九年级 · 画法几何学
(本小题 8.0 分)

如图, $B C$ 是 $\odot O$ 的直径, $C E$ 是 $\odot O$ 的弦, 过点 $E$ 作 $\odot O$ 的切线, 交 $C B$ 的延长线于点 $G$, 过点 $B$作 $B F \perp G E$ 于点 $F$, 交 $C E$ 的延长线于点 $A$.

(1)求证: $\angle A B G=2 \angle C$;

(2)若 $G F=3 \sqrt{3}, G B=6$, 求 $\odot O$ 的半径.

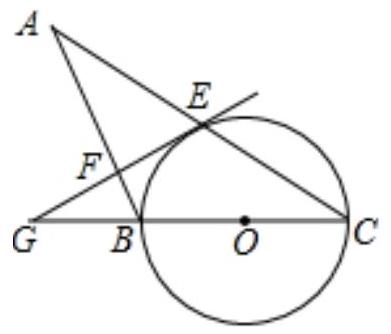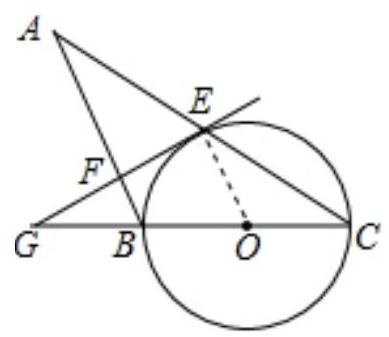
答案: (1)证明: 连接 $O E$,

$\because E G$ 是 $\odot O$ 的切线,

$\therefore O E \perp E G$,

$\because B F \perp G E$,

$\therefore O E / / A B$,

$\therefore \angle A=\angle O E C$,

$\because O E=O C$,

$\therefore \angle O E C=\angle C$,

$\therefore \angle A=\angle C$,

$\because \angle A B G=\angle A+\angle C$,

$\therefore \angle A B G=2 \angle C ;$

(2)解: $\because B F \perp G E$,

$\therefore \angle B F G=90^{\circ}$,

$\because G F=3 \sqrt{3}, G B=6$,

$\therefore B F=\sqrt{B G^{2}-G F^{2}}=3$,

$\therefore \angle F G B=30^{\circ}$,

$\therefore$ 令 $O E=r$, 则 $2 r=r+6$

$\therefore r=O E=6$,

$\therefore \odot O$ 的半径为 6 .

【解析】本题考查了切线的性质, 勾股定理, 等腰三角形的判定和性质, 正确的作出辅助线是解题的关键.

(1)连接 $O E$, 根据切线的性质得到 $O E \perp E G$, 推出 $O E / / A B$, 得到 $\angle A=\angle O E C$, 根据等腰三角形的性质得到 $\angle O E C=\angle C$, 求得 $\angle A=\angle C$, 根据三角形的外角的性质即可得到结论;

(2)根据勾股定理得到 $B F=\sqrt{B G^{2}-G F^{2}}=3$, 根据 $30^{\circ}$ 角直角三角形的性质即可得到结论.